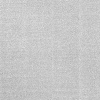
Atmospheric dust classification: dusty